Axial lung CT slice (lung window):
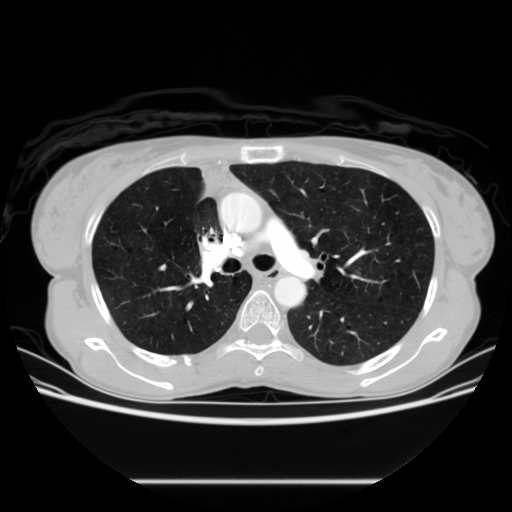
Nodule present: no